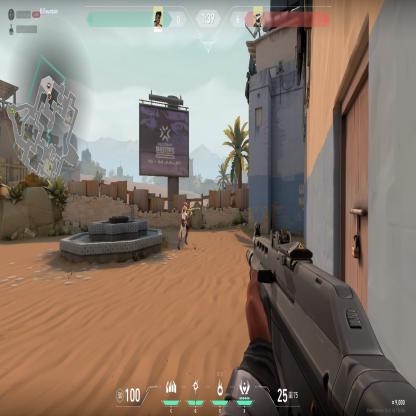
Label: enemy